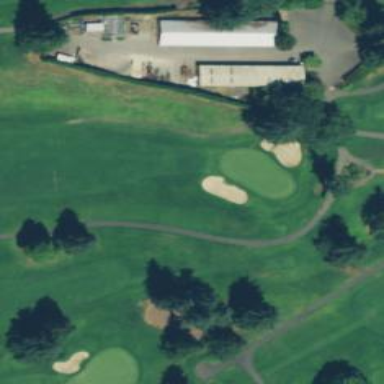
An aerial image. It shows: Path designated for golf carts.